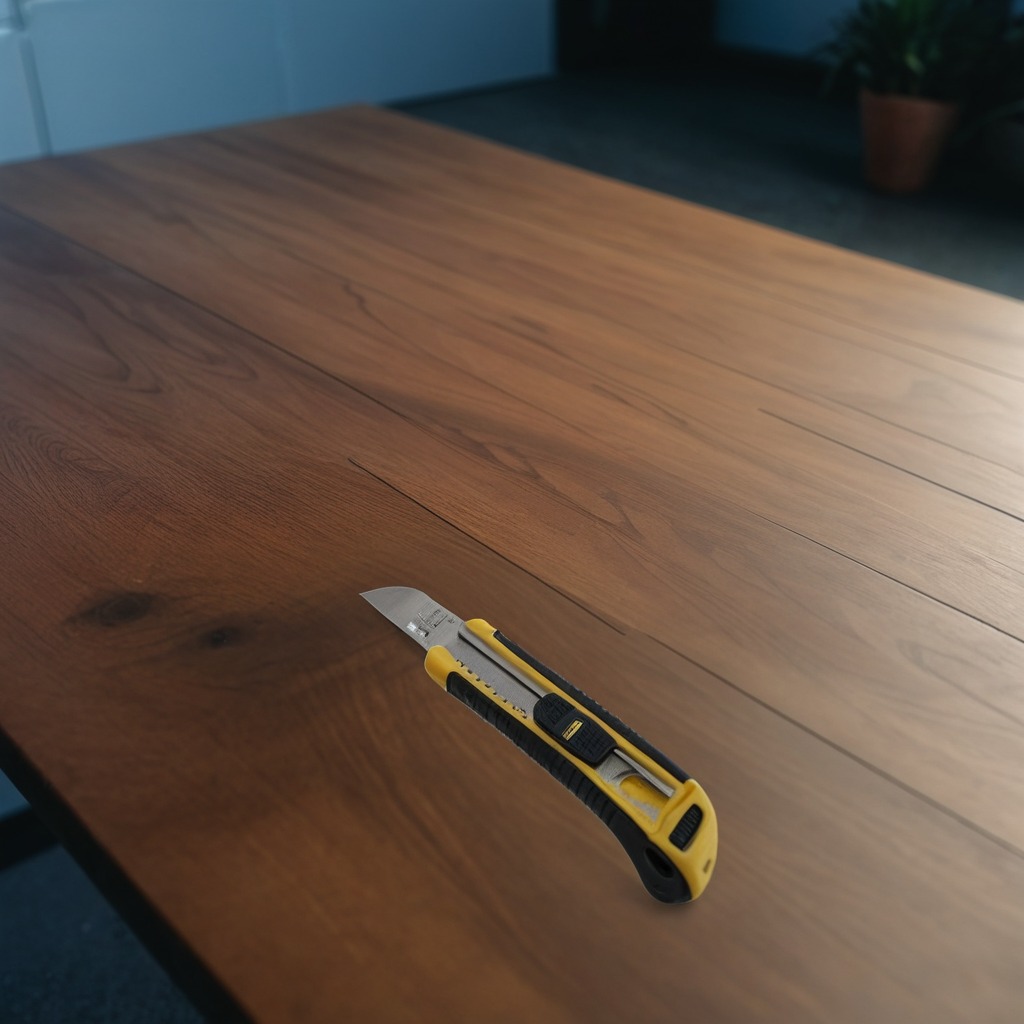
A utility knife lies on a table with faint burn marks in a small garage at twilight.